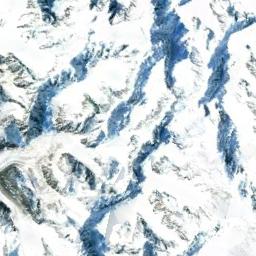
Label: snowberg